Question: I have some problems and hope that you can help me.
The data goes as follows:

The column are labeled as height and the numbers are the available data for that timeframe.
So for example for the first row, at the height of 288m only 10% of the data is available (the other 90% was not able to be measured)
I want to set a threshhold value, for example 80. So only heights which contain at least 80% of available data should be included.
For each row I want to find the last value for which >= 80 is still true.
The height in which this value was found should then be added to a new column.
I can show the rows with: df.iloc[0], this would get me all the values of the first row... normally I would write a loop but since this is Pandas DataFrame there should be a more convenient option for getting the last value for which the condition >= 80 is true.
The Pseudocode would look like this:
- - -
I hope I made myself somewhat clear. I am quite new to pandas and seem to struggle quite a bit with data extraction based on conditional expression.
EDIT:
The pandas code for the first 3 rows is: (time index is not important so I didn't include it)
'''
pdf = pd.DataFrame([[100.0, 100.0, 100.0, 100.0, 100.0, 99.0, 97.0, 93.0, 71.0, 45.0, 27.0, 10.0],
[100.0, 100.0, 100.0, 100.0, 100.0, 100.0, 100.0, 94.0, 81.0, 62.0, 36.0, 9.0],
[100.0, 100.0, 100.0, 100.0, 100.0, 100.0, 92.0, 90.0, 68.0, 45.0, 25.0, 13.0]],
columns=[40.0, 58.0, 78.0, 98.0, 118.0, 138.0, 163.0, 178.0, 198.0, 228.0, 248.0, 288.0])
'''
EDIT 2:
The output data should look like this:
'''
result = pd.DataFrame([[100.0, 100.0, 100.0, 100.0, 100.0, 99.0, 97.0, 93.0, 71.0, 45.0, 27.0, 10.0, 178.0],
[100.0, 100.0, 100.0, 100.0, 100.0, 100.0, 100.0, 94.0, 81.0, 62.0, 36.0, 9.0, 198.0],
[100.0, 100.0, 100.0, 100.0, 100.0, 100.0, 92.0, 90.0, 68.0, 45.0, 25.0, 13.0, 178.0]],
columns=[40.0, 58.0, 78.0, 98.0, 118.0, 138.0, 163.0, 178.0, 198.0, 228.0, 248.0, 288.0,'max_available_height'])
'''
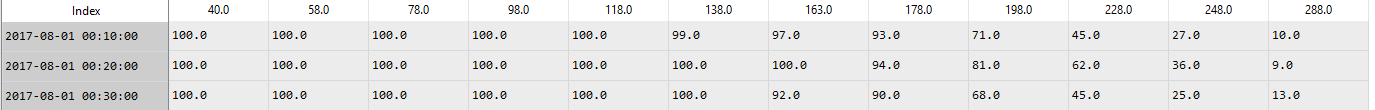
Answer: If match any value test it with <URL> for swap ordering for last matched value else return default value - e.g. 'not match':
'''
thresh = 80
mask = pdf >= thresh
pdf['height value'] = np.where(mask.any(axis=1), mask.iloc[:,::-1].idxmax(axis=1), 'no match')
print (pdf)
40.0 58.0 78.0 98.0 118.0 138.0 163.0 178.0 198.0 228.0 0 100.0 100.0 100.0 100.0 100.0 99.0 97.0 93.0 71.0 45.0
1 100.0 100.0 100.0 100.0 100.0 100.0 100.0 94.0 81.0 62.0
2 100.0 100.0 100.0 100.0 100.0 100.0 92.0 90.0 68.0 45.0
248.0 288.0 height value
0 27.0 10.0 178.0
1 36.0 9.0 198.0
2 25.0 13.0 178.0
'''
:
'''
print (mask)
40.0 58.0 78.0 98.0 118.0 138.0 163.0 178.0 198.0 228.0 0 True True True True True True True True False False
1 True True True True True True True True True False
2 True True True True True True True True False False
248.0 288.0
0 False False
1 False False
2 False False
print (mask.iloc[:,::-1])
288.0 248.0 228.0 198.0 178.0 163.0 138.0 118.0 98.0 78.0 0 False False False False True True True True True True
1 False False False True True True True True True True
2 False False False False True True True True True True
58.0 40.0
0 True True
1 True True
2 True True
'''